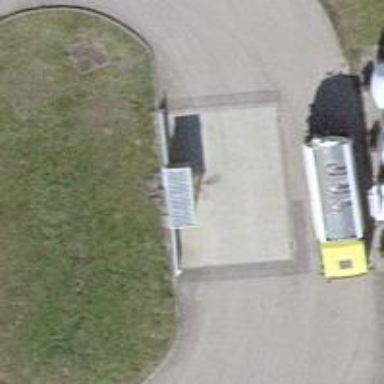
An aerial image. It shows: Fuel station.